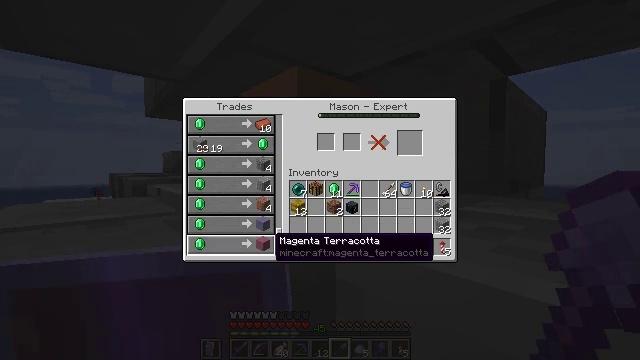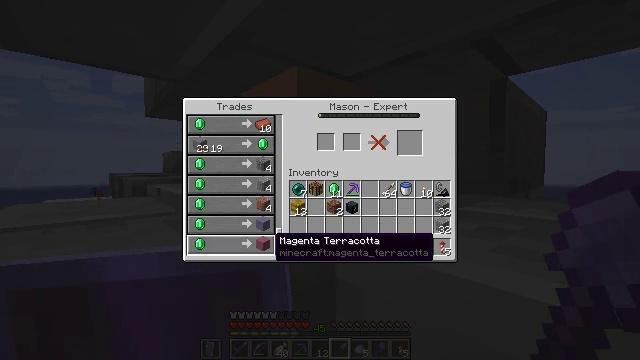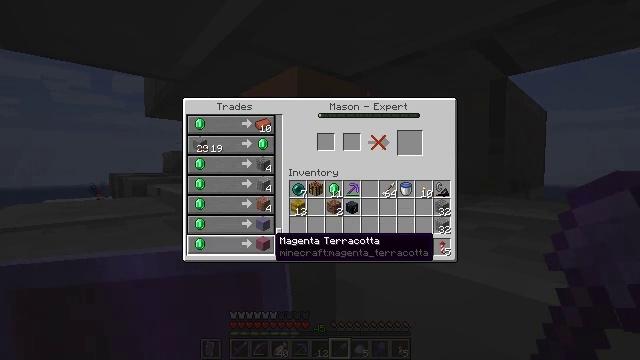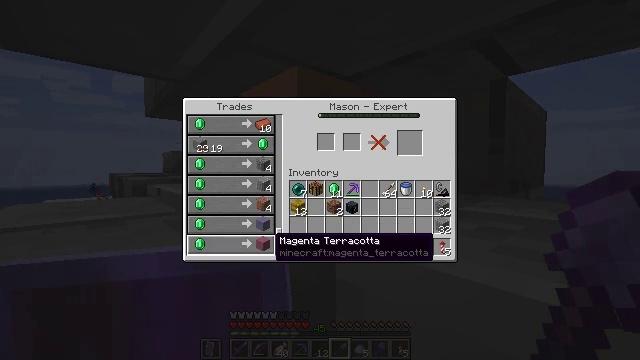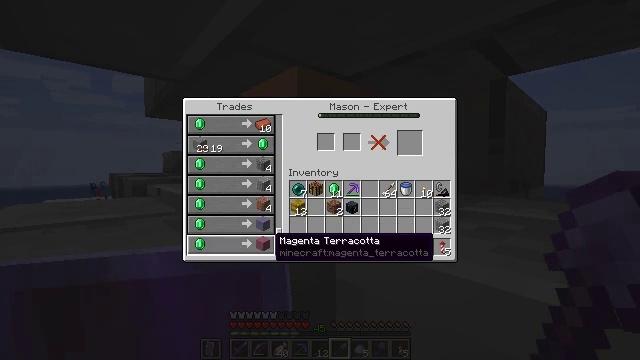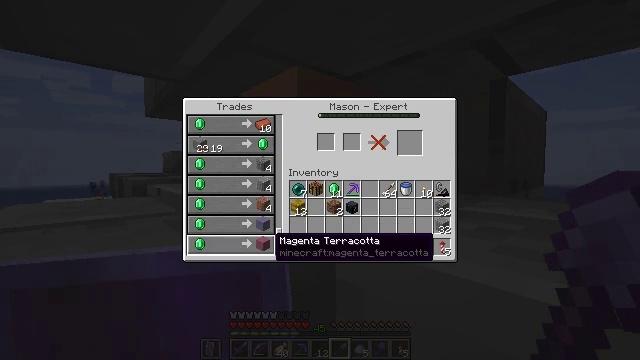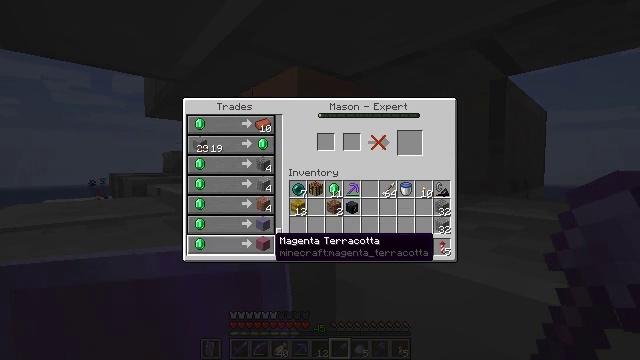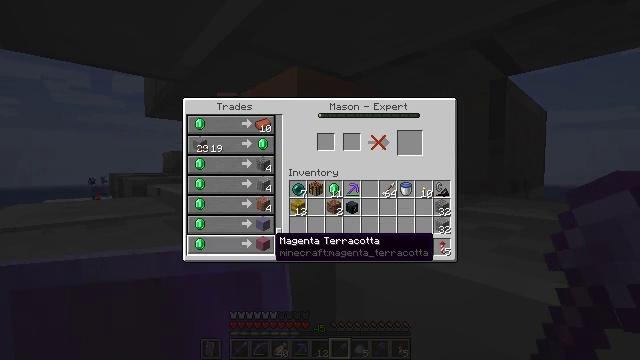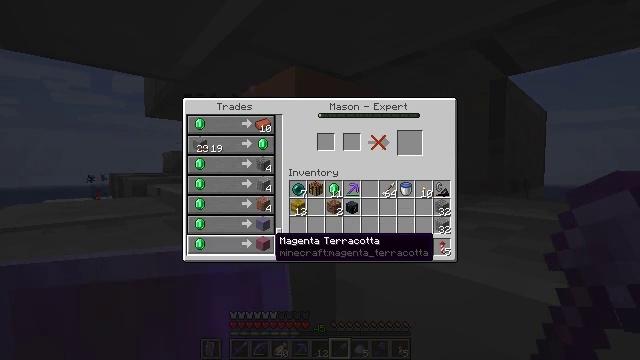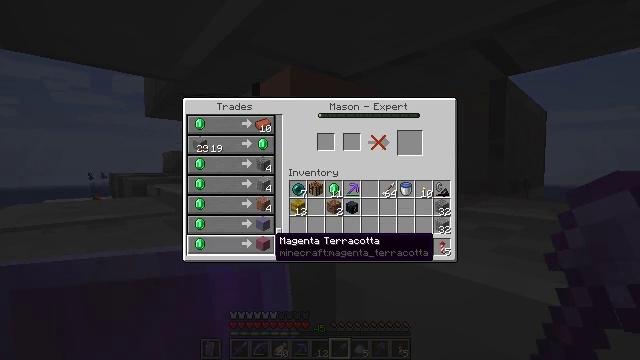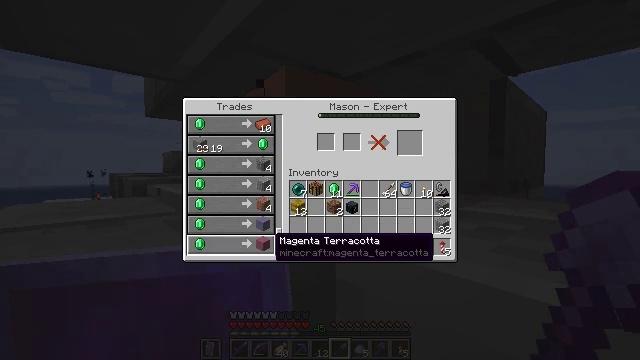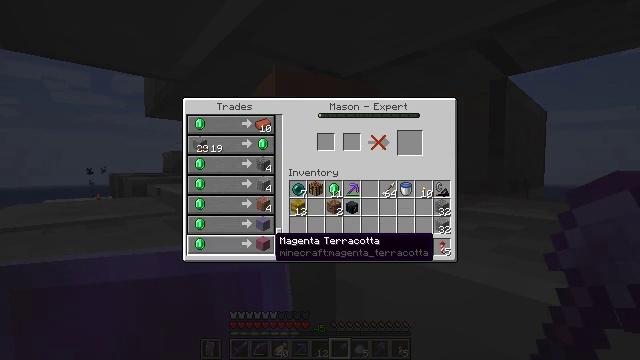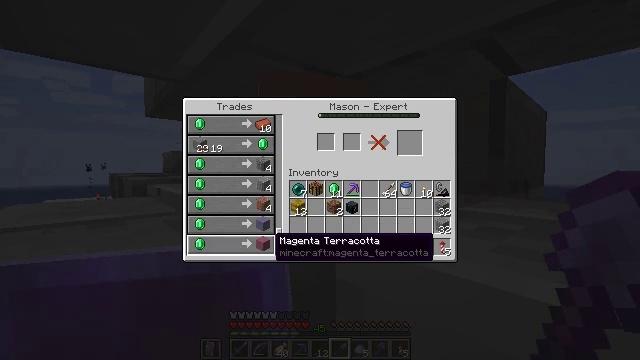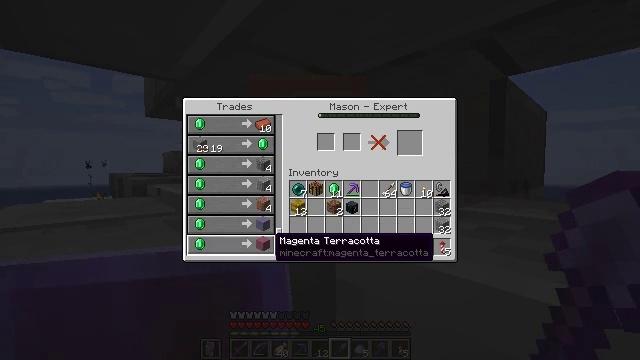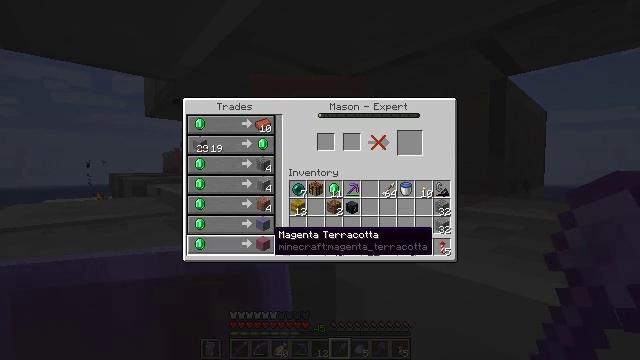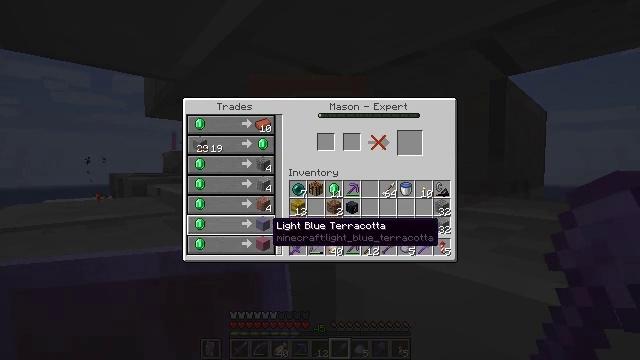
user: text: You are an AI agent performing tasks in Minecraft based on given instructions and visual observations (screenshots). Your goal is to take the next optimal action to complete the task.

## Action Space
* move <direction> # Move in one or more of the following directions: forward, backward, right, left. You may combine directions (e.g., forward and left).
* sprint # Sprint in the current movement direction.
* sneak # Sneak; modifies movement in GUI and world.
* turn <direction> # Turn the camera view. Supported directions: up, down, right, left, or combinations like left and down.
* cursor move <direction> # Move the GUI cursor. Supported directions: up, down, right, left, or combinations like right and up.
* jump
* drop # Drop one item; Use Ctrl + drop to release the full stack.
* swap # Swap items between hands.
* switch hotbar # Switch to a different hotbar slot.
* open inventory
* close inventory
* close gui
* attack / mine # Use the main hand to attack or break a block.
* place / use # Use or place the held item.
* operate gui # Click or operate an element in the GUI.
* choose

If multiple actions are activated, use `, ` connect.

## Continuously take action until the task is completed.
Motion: motion action
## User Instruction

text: craft item light blue terracotta
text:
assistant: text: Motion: no_op
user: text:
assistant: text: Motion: no_op
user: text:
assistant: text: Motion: no_op
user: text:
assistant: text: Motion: no_op
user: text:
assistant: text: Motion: no_op
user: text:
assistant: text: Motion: no_op
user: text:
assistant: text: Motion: no_op
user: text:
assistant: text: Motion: no_op
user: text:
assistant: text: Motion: no_op
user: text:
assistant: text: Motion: no_op
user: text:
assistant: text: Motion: no_op
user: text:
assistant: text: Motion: no_op
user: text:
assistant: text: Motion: no_op
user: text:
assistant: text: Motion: no_op
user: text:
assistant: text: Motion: turn up
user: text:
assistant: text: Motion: turn up
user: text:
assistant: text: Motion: no_op
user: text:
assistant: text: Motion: no_op
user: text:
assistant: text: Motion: no_op
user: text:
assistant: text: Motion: no_op
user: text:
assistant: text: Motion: no_op
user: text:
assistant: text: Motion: no_op
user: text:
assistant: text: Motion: no_op
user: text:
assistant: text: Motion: no_op
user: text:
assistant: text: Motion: no_op
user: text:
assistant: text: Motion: no_op
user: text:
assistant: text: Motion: attack / mine
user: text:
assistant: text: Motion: attack / mine
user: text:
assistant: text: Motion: attack / mine
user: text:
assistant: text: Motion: no_op